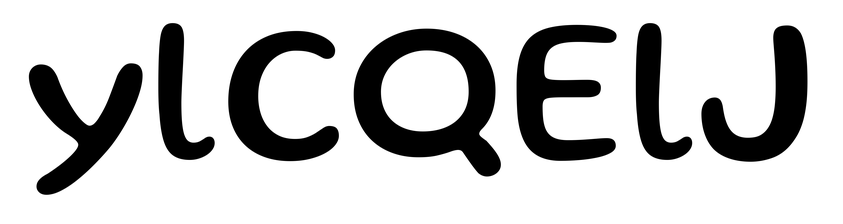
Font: Gluten_Regular